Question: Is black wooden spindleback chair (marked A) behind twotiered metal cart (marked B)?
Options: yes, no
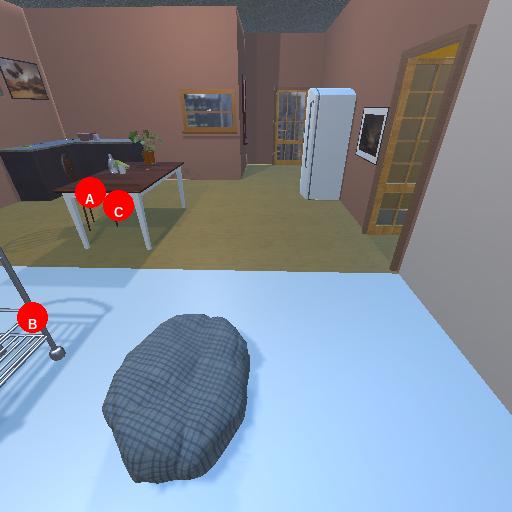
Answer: yes